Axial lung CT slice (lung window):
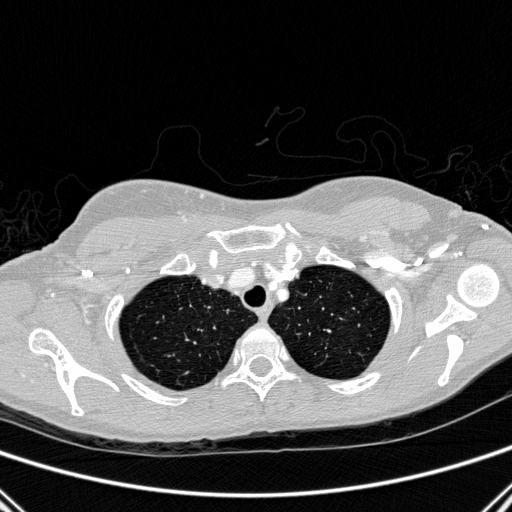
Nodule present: no